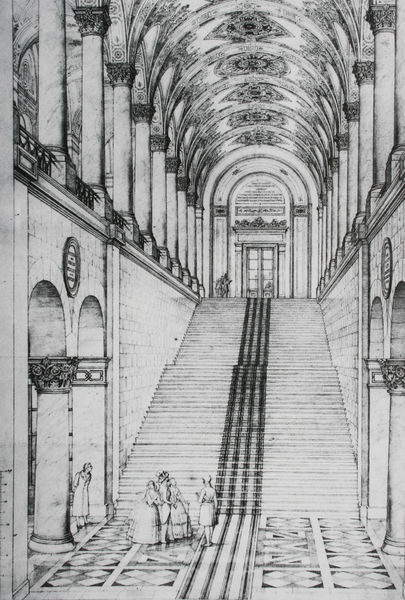
Titel: Staatsbibliothek, Haupttreppe
Künstler: Friedrich von Gärtner
Standort: München
Institution: Architekturmuseum der Technischen Universität
Schlagwörter: mann, weiß, frauen, menschen, fenster, frau, grau, hell, kleid, kleider, licht, männer, raum, schwarz, säule, säulen, tür, zeichnung, gesellschaft, muster, teppich, anzug, mensch, innenraum, brüstung, kirche, boden, decke, rund, rundbild, ansicht, bogen, studie, graphik, saal, treppe, treppen, inschrift, streifen, aufgang, geländer, stufe, stufen, tor, galerie, bögen, fussboden, eingang, gang, arkade, gewölbe, medaillon, münchen, palast, torbogen, druck, stich, schwarzweiß, mosaik, entwurf, arkaden, kapitelle, kapitell, portal, fluchtpunkt, fresken, empfang, treppenhaus, bibliothek, teppicht, korinthisch, anzuf, rücke, deckenmalerei, tonnengewölbe, bogengang, stichkappen, scala, medaillomns, papstpalast, srkade